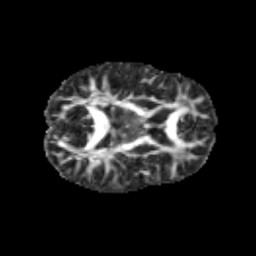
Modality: FA
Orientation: axial
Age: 11
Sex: male
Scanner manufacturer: siemens
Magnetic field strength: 3 T
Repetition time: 3.8 s
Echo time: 0.07 s